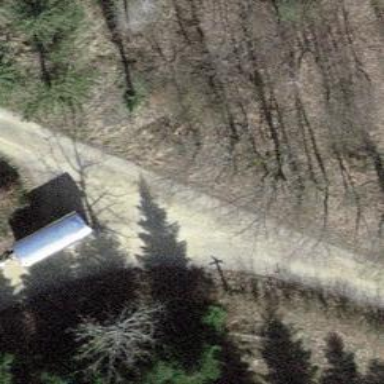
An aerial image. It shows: Gravel track with track type of grade3.